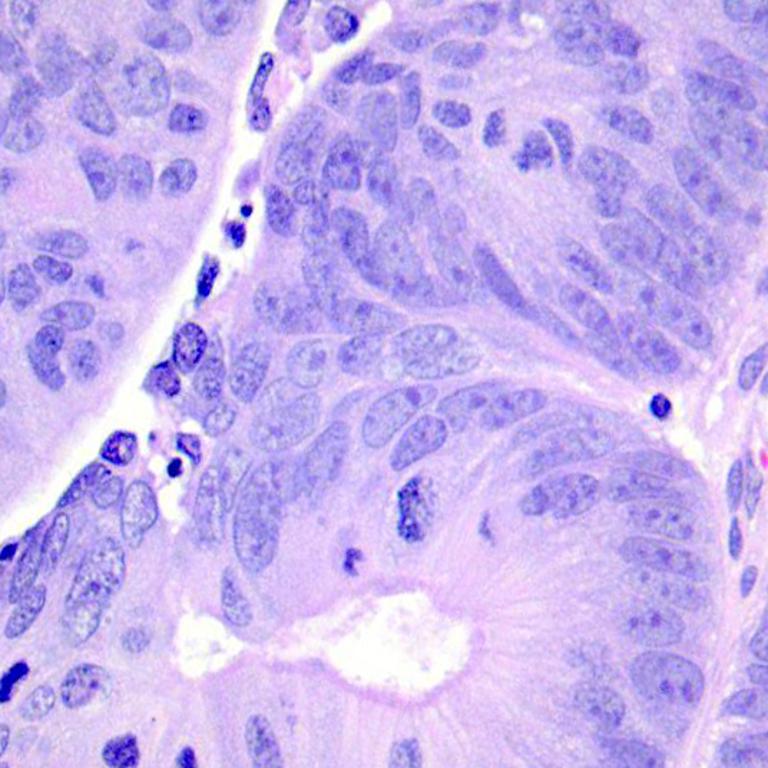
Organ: colon
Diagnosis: adenocarcinomas